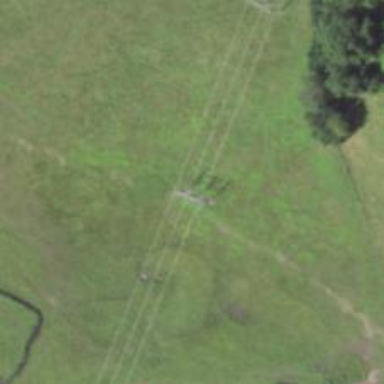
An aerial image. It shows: H-frame designed tower for power lines.